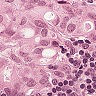
Metastatic tissue present: yes